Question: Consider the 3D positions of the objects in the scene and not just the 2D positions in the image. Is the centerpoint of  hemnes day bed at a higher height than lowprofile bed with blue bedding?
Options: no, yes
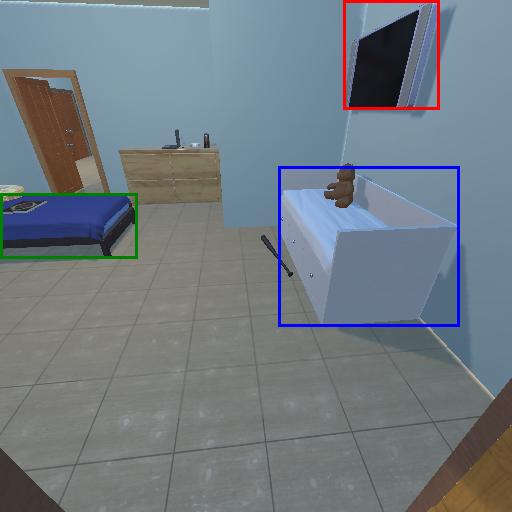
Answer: no